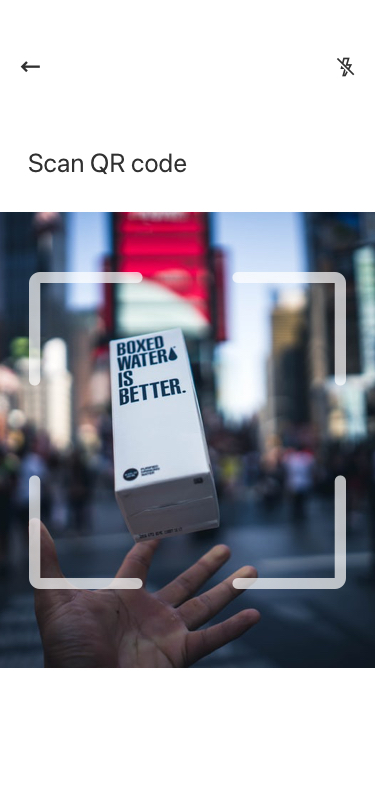
Text in this UI design:
Scan QR code